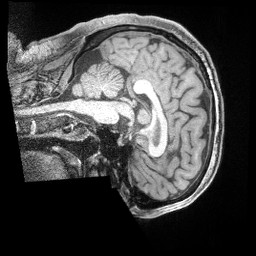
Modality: T1w
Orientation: sagittal
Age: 35
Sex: male
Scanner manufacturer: siemens
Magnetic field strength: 3 T
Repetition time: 2 s
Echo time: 0.00211 s